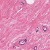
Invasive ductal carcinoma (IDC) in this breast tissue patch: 0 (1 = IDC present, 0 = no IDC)